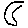
Label: moon